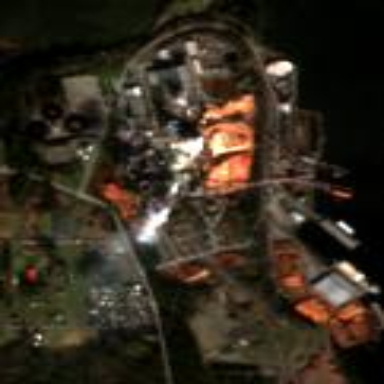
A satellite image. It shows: Industrial area featuring pulp mill.